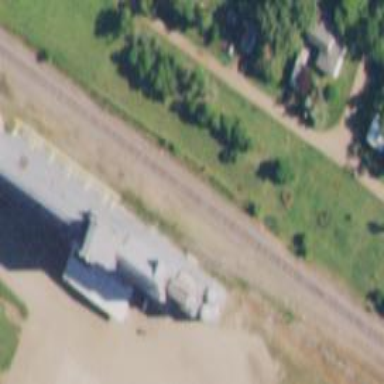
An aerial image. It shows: Railway siding with rails.